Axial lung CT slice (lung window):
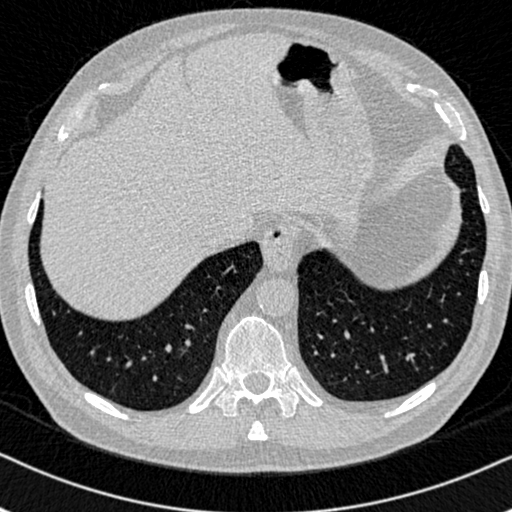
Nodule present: no